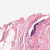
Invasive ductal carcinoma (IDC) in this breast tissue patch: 0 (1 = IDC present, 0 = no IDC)